Field crop: maize
Growth stage: 2
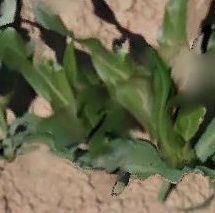
Species: maize